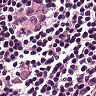
Metastatic tissue present: yes